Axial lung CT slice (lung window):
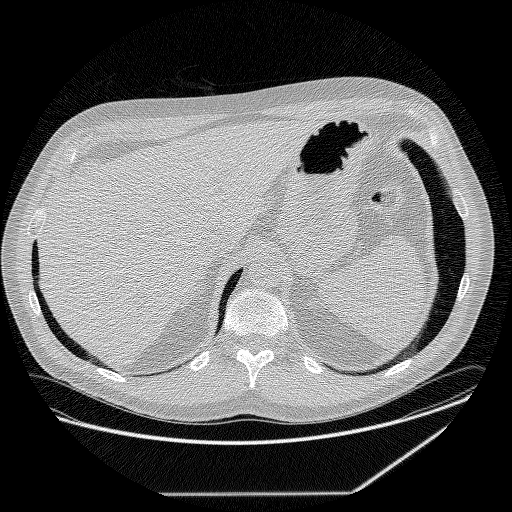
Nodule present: no